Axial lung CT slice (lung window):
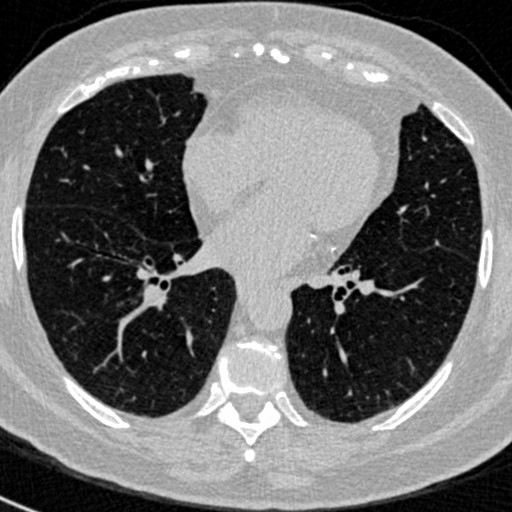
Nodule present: no